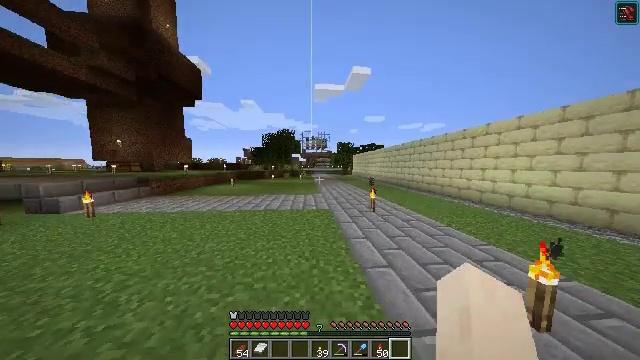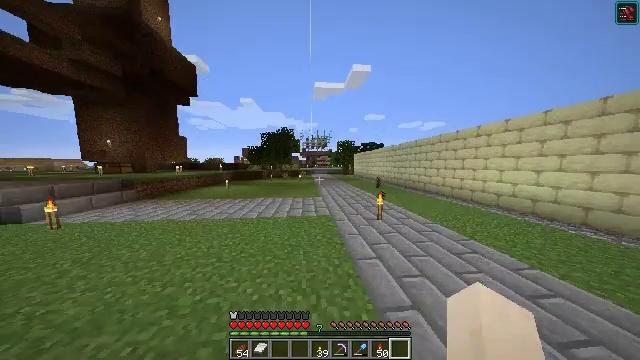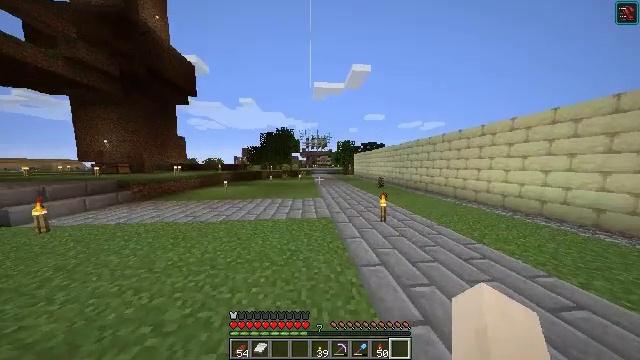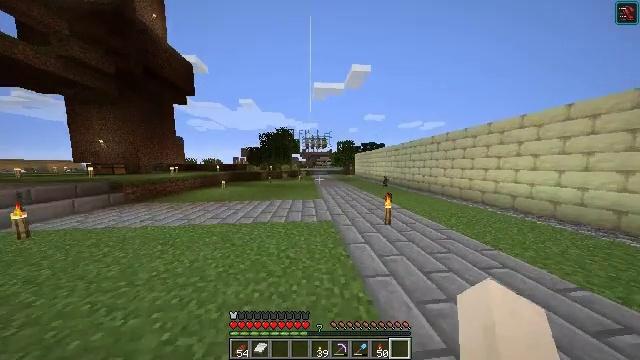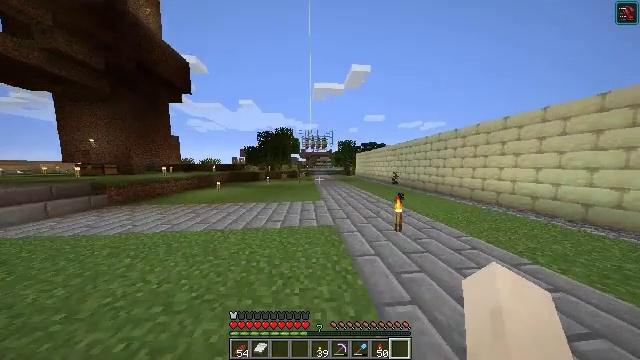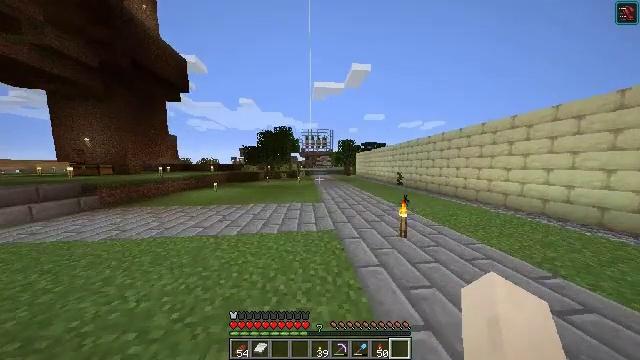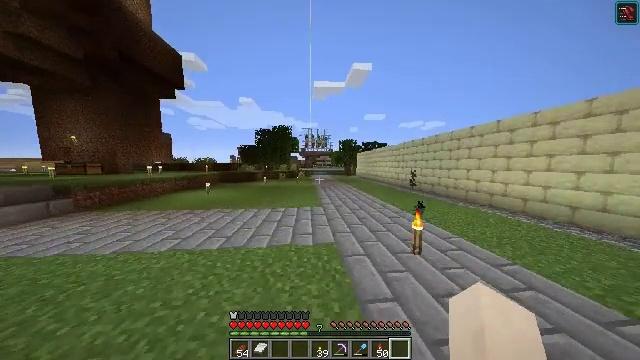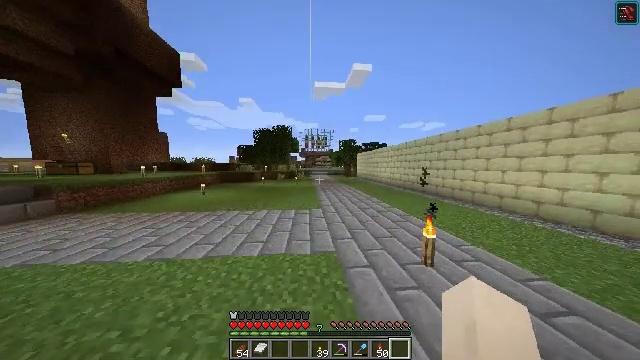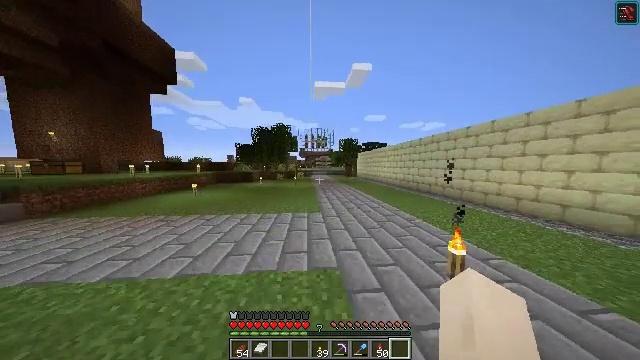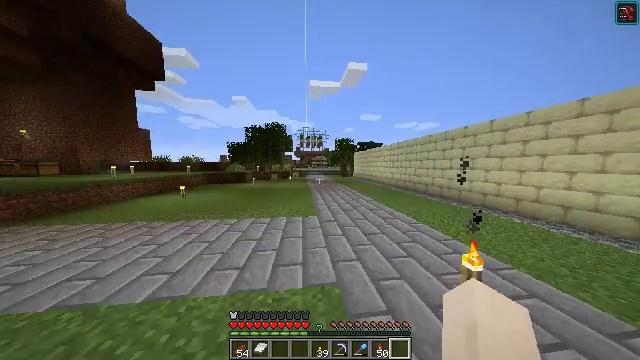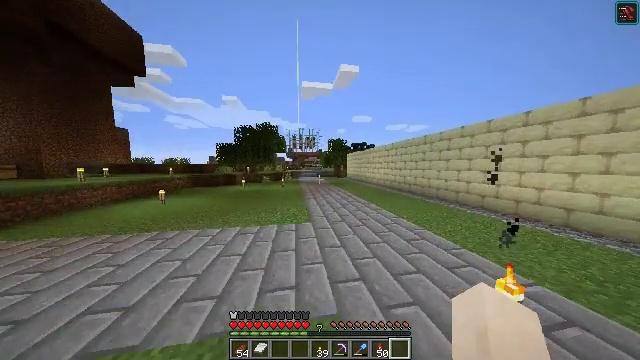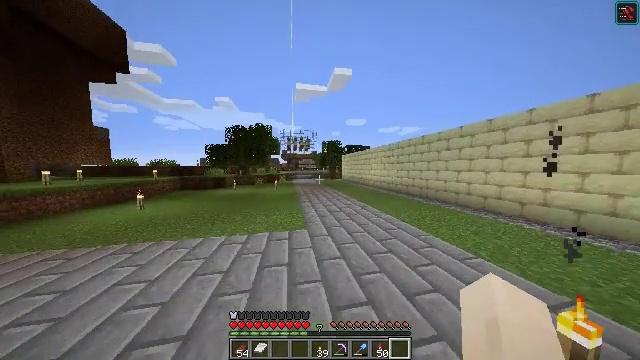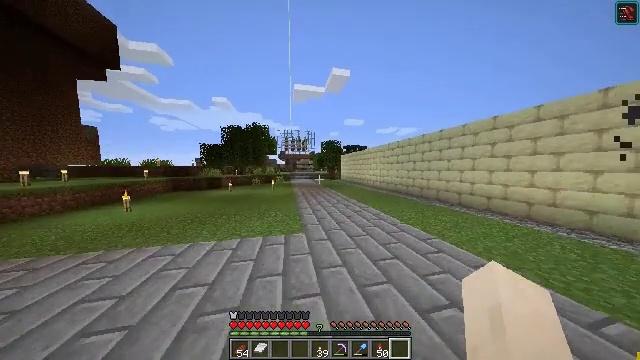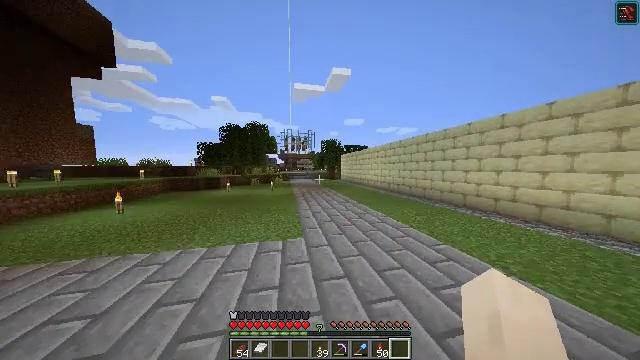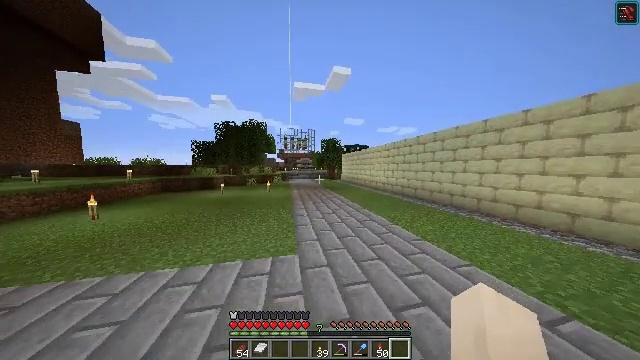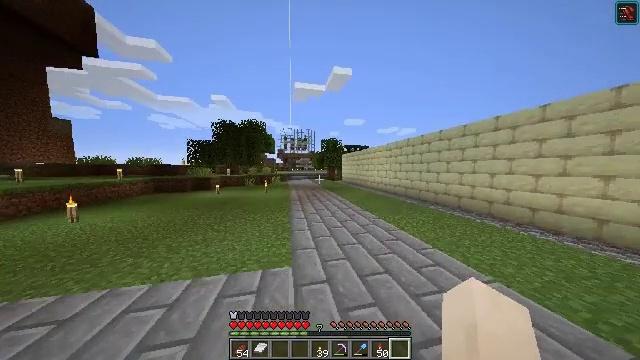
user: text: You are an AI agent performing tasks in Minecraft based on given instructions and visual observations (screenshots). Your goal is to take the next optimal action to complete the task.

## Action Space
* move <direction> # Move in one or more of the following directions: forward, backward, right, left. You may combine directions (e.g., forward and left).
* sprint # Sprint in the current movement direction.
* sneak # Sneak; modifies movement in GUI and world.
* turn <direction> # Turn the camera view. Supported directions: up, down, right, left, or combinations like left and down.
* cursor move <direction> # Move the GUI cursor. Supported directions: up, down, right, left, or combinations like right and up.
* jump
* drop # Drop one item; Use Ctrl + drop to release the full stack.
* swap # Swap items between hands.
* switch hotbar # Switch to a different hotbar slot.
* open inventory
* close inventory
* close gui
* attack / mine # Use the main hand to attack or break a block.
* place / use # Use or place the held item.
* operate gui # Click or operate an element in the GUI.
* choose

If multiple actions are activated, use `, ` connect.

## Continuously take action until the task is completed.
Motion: motion action
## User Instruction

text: Drop a firework rocket.
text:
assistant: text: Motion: move forward
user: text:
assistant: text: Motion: move forward
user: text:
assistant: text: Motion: move forward
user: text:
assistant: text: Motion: move forward
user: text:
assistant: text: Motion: move forward
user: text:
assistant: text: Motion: move forward
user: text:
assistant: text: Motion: move forward
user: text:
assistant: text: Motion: move forward
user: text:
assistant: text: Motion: move forward, turn right
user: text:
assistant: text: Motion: move forward, turn right
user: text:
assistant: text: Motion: move forward, turn right
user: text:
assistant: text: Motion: move forward
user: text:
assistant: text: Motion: move forward
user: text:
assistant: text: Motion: move forward
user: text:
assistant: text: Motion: move forward
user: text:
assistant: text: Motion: move forward
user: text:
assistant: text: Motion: move forward
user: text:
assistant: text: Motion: move forward
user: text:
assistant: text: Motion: move forward, turn left and up
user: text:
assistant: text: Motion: move forward
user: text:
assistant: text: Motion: move forward
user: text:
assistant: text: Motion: move forward
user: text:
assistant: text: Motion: move forward
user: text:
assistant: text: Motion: move forward, turn down
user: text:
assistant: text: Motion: move forward, turn down
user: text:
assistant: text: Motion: move forward
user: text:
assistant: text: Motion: move forward
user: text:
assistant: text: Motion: move forward
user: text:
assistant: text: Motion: move forward
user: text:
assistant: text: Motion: move forward